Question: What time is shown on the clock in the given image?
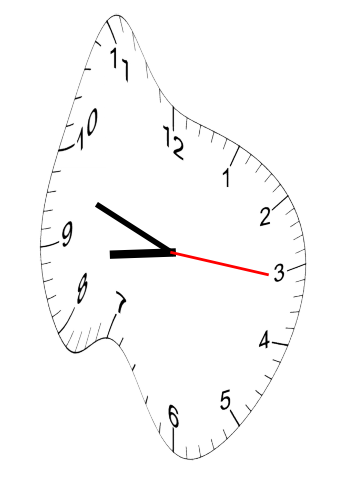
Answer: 08:48:16